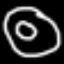
Label: donut